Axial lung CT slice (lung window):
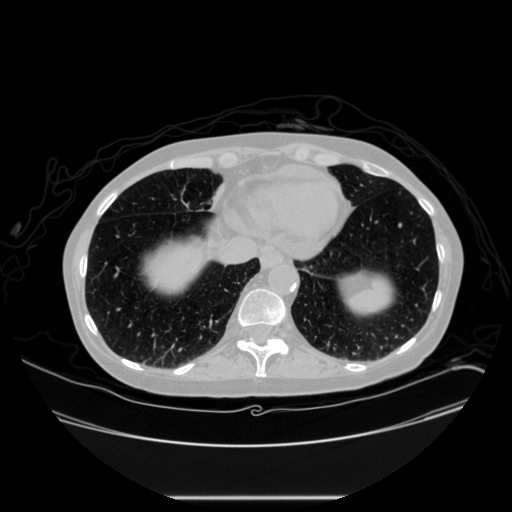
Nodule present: no